Question: I have some jQuery setting the value on an 'input[type=text]' like so:
'''
if(theVal=="EPC/Floorplan"){
$('#s3').val("PS100.00").attr("disabled","disabled");
$('.priceUpdate button').hide();
}else if(theVal=="EPC"){
$('#s3').val("PS75.00").attr("disabled","disabled");
$('.priceUpdate button').hide();
}else{
$('#s3').val("PS0.00").removeAttr("disabled");
$('.priceUpdate button').show();
}
'''
However the input then looks like so:

I also have the following metatag:
'<meta http-equiv="Content-Type" content="text/html; charset=utf-8" />'
<URL>
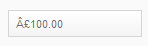
Answer: Try to add 'charset' attribute to included script:
'''
<script src="custom.js" type="text/javascript" charset="utf-8"></script>
'''